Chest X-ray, PA view. Patient: 37 years old, sex F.
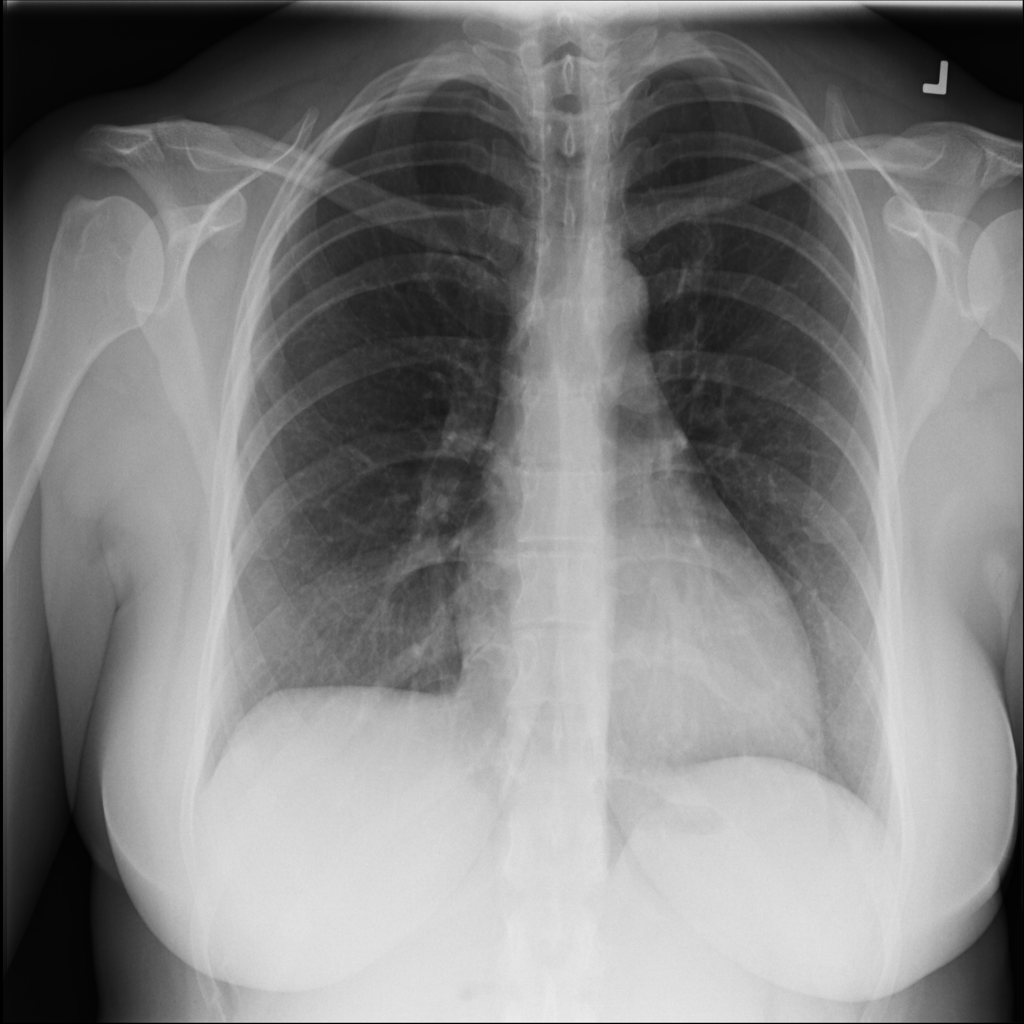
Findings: No Finding